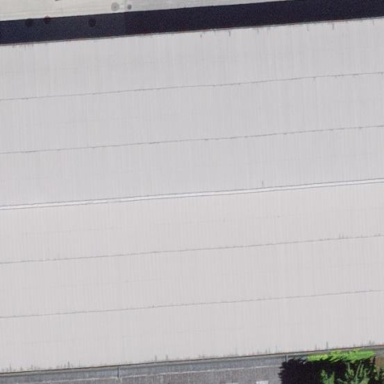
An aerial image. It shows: Warehouse.